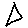
Label: triangle